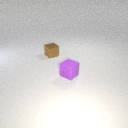
small purple rubber cube in front of small brown metal cube